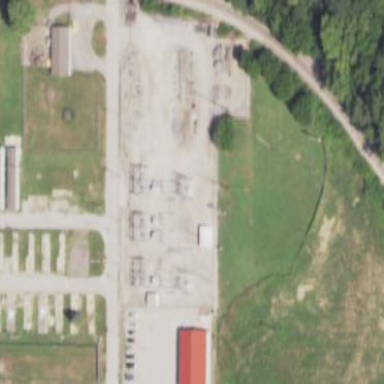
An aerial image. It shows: Power substation.